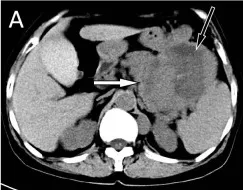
(A) An abdominal CT scan showed a large mass located at the tail of the pancreas, with solid components (white arrow) of isodensity and a central cystic area (black arrow).
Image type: radiology (ct)